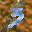
Label: 3